Question: I have a webview in one of lay out and I want make the background color of the webview transparent. I tried the some different ways and
'webView.setBackgroundColor(Color.argb(128, 0, 0, 0));'
this one worked for me. But the problem is I cannot make the whole webview transparent, only the right side of the webview has a tiny strip transparent background and the rest of the webview has black background.
Any Idea for making whole webview transparent ?
Here I have uploaded screenshot and you can check out my xml and java code.
and if you also know how to make the view has radius borders it could also be nice. Thanks
'''
protected void onCreate(Bundle savedInstanceState) {
// TODO Auto-generated method stub
super.onCreate(savedInstanceState);
setContentView(R.layout.aboutus);
String webData = StringHelper.addSlashes("<font color="#6495ed">TEST</font>");
webView = (WebView) findViewById(R.id.webview);
webView.loadData(webData, "text/html", "UTF-8");
webView.setBackgroundColor(Color.argb(128, 0, 0, 0));
}
<?xml version="1.0" encoding="utf-8"?>
<LinearLayout xmlns:android="http://schemas.android.com/apk/res/android"
android:layout_width="fill_parent"
android:layout_height="fill_parent"
android:orientation="vertical"
android:background="@drawable/bg2"
android:weightSum="100" >
<ImageView
android:id="@+id/about_us_header_image"
android:layout_height="0dip"
android:layout_width="match_parent"
android:background="@drawable/header"
android:layout_weight="20"
android:visibility="invisible"
/>
<WebView
android:id="@+id/webview"
android:layout_width="fill_parent"
android:layout_height="0dip"
android:layout_weight="80"
android:layout_margin="20dp"
/>
</LinearLayout>
'''

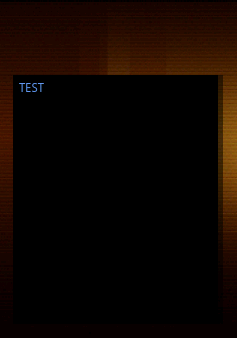
Answer: After searching on the stackoverflow I've seen that its not only having this issue, and I found a work around for the devies 2.2xx and 2.3xx here is the link below..
<URL> is the link to my Solution.